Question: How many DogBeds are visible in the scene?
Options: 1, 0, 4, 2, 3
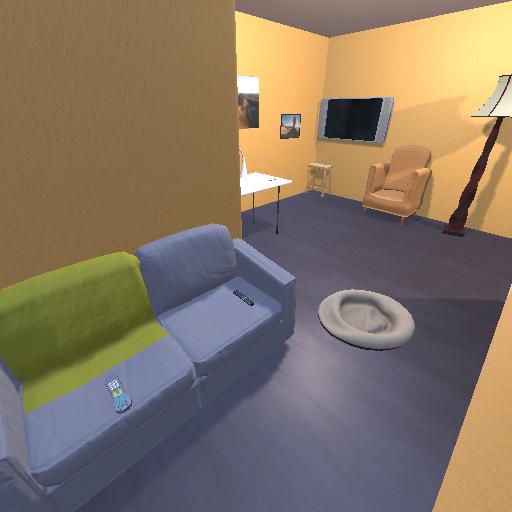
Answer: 1